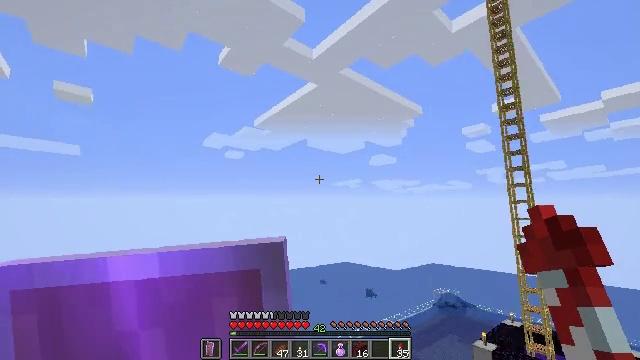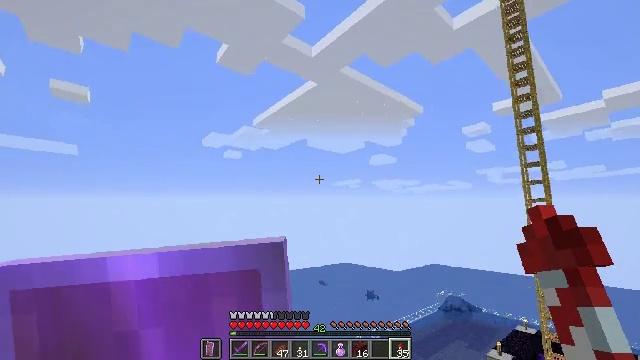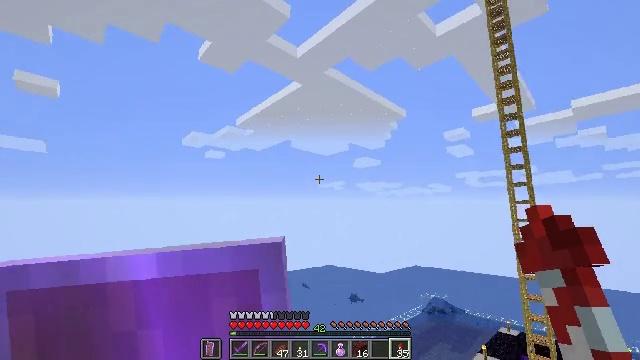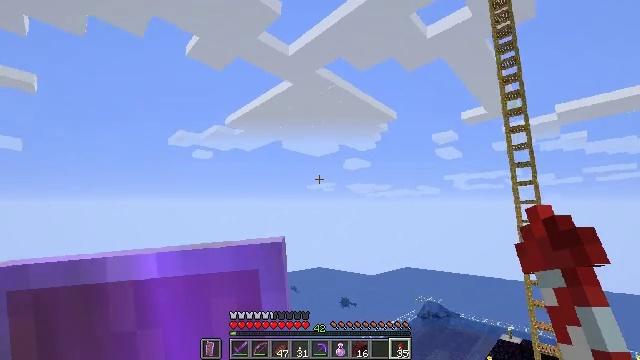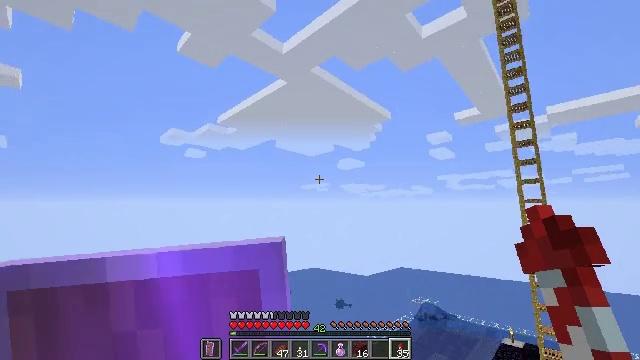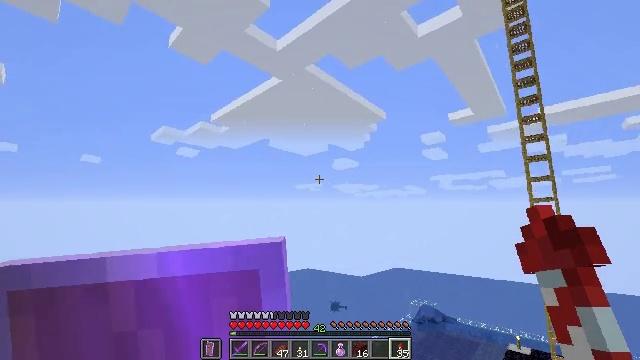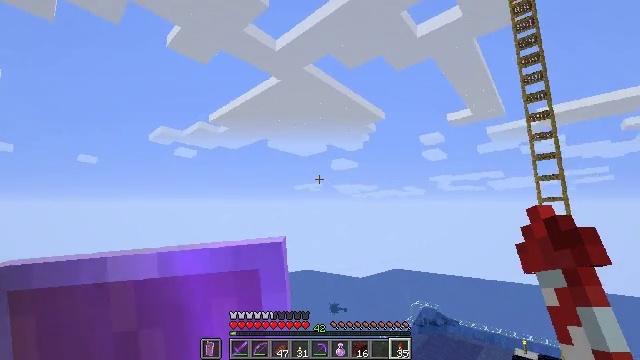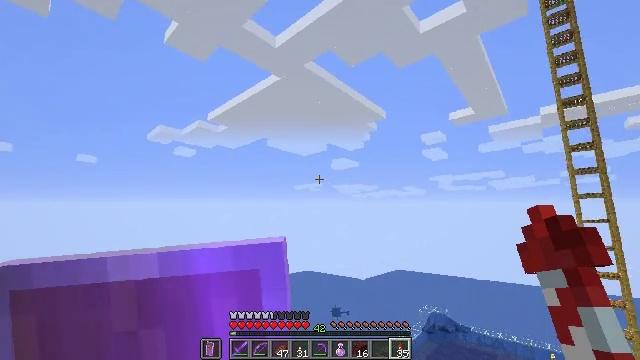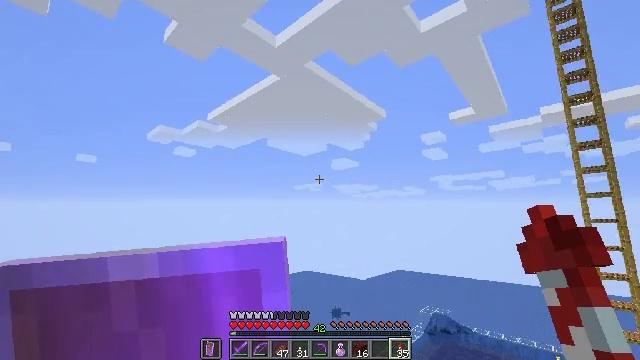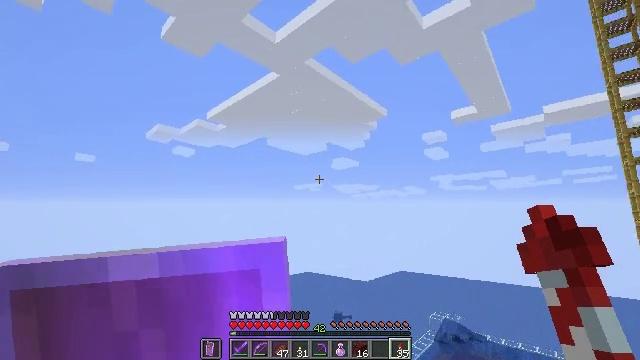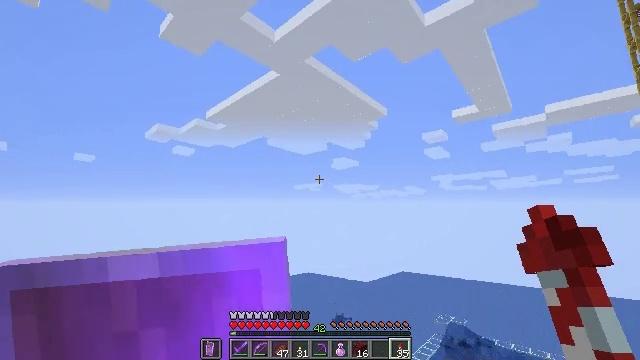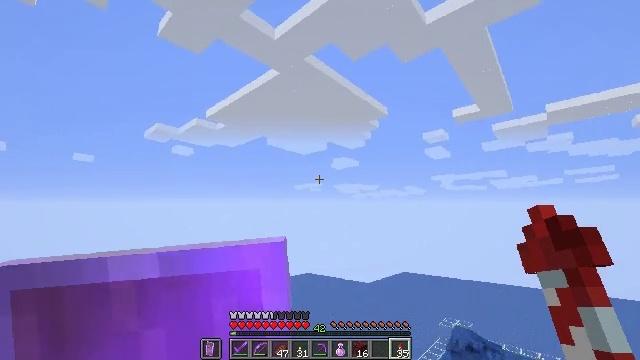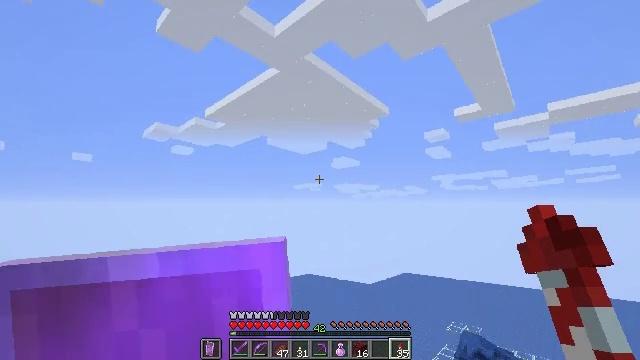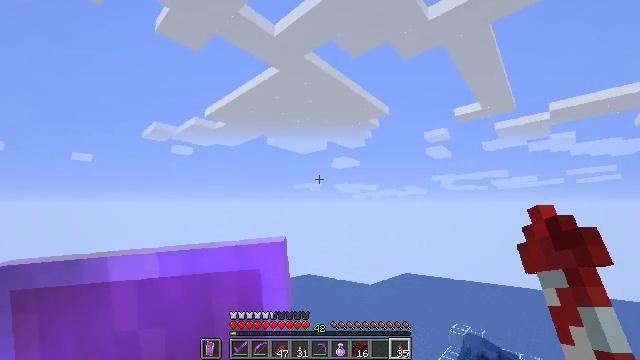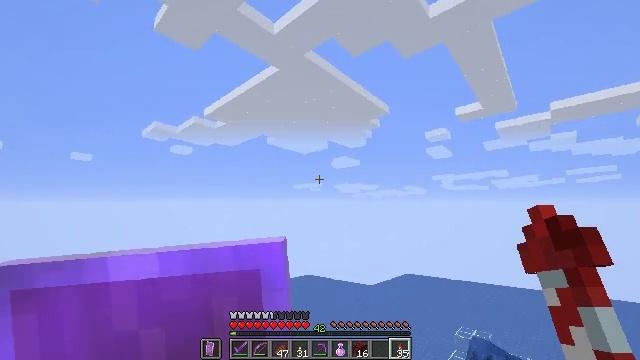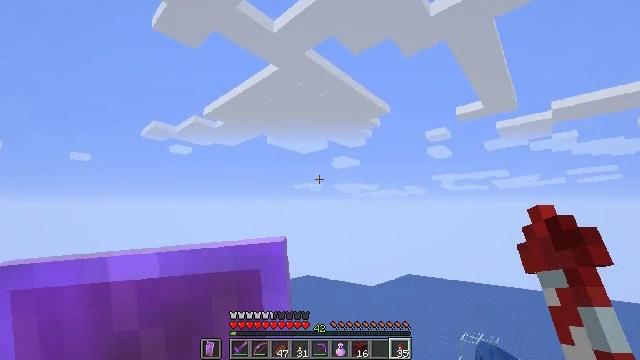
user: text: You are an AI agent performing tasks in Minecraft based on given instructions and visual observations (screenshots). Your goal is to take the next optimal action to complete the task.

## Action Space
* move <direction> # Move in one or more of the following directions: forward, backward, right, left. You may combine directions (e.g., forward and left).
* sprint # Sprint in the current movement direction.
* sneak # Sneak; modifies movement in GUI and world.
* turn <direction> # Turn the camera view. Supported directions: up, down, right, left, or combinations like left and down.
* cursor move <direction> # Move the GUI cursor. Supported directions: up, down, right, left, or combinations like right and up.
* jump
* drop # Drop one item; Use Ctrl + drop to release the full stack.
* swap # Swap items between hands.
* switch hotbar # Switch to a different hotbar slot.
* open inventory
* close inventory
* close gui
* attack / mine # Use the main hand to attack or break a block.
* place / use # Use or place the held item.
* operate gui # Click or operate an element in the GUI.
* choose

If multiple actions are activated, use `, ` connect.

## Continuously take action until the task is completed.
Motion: motion action
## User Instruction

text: mine block cyan shulker box
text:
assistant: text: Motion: no_op
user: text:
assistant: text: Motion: turn right
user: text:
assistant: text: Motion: turn right
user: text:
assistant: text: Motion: turn right
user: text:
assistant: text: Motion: turn right
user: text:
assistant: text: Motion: no_op
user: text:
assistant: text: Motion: no_op
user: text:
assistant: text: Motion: no_op
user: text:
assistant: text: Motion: no_op
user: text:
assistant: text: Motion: no_op
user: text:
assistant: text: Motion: no_op
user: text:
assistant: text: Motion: no_op
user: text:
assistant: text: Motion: no_op
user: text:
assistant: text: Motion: no_op
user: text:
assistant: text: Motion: no_op
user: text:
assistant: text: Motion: no_op
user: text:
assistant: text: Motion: no_op
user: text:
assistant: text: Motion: no_op
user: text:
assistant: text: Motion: no_op
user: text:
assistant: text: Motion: no_op
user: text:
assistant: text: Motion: no_op
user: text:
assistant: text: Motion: turn right and down
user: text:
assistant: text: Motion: no_op
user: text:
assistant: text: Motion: no_op
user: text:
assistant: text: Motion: no_op
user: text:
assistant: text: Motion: turn down
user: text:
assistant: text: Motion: turn down
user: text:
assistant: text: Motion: turn down
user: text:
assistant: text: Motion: no_op
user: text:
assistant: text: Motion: no_op